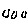
Label: triangle